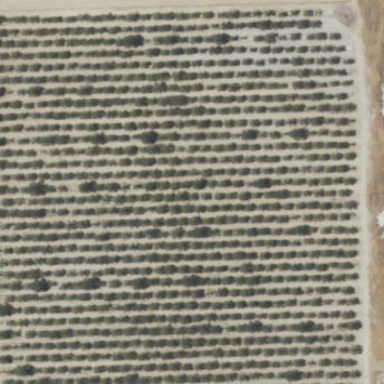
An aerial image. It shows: Orchard filled with persimmon trees.